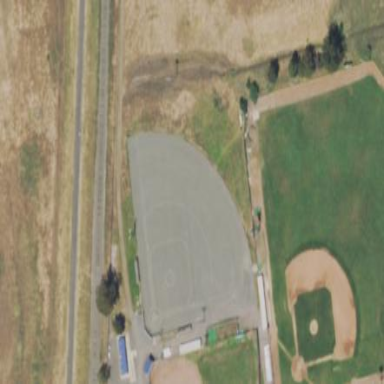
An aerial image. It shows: Baseball pitch for leisure and sports activities.